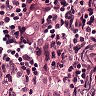
Metastatic tissue present: yes